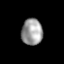
Tissue: lung
Cell type: Epithelial cells
Senescence score: 0.2265
Nuclear area (px): 552
Mean DAPI intensity: 154.116